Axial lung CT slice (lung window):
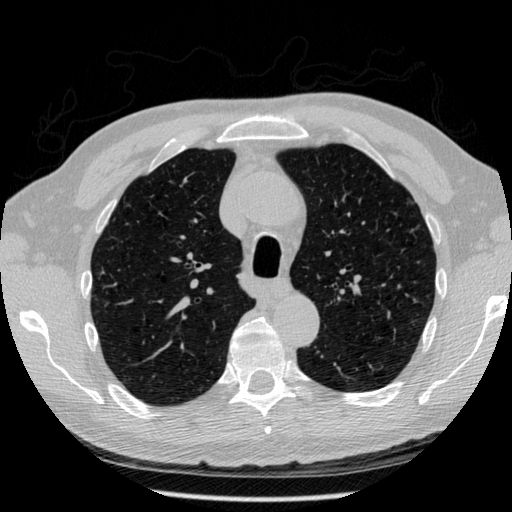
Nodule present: no